Field crop: maize
Growth stage: 2
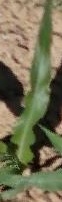
Species: maize